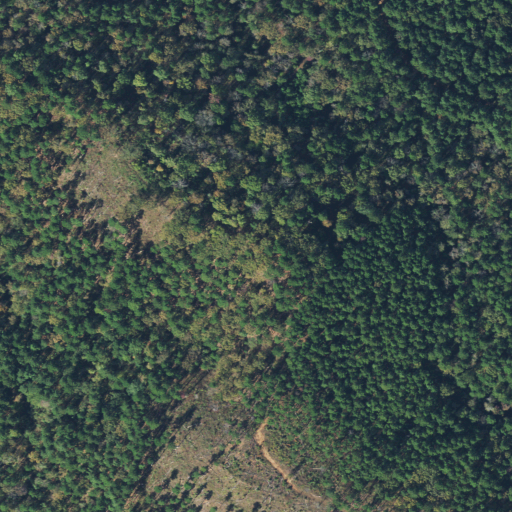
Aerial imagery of mountain in Texas named Wilks Mountain containing evergreen forest, mixed forest, deciduous forest, grassland, and open development